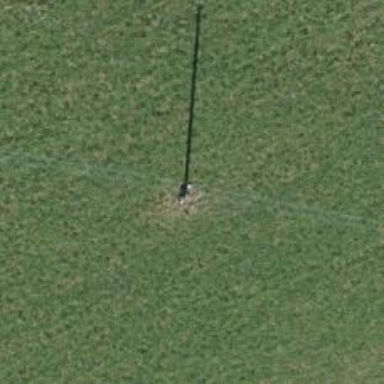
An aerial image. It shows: Power pole.